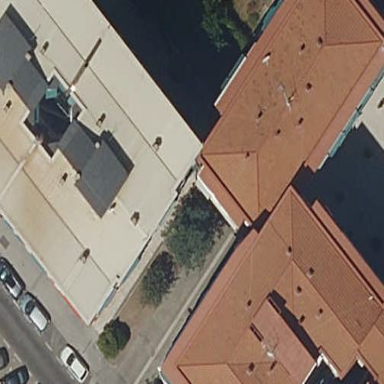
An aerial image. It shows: Image showing building with apartments.